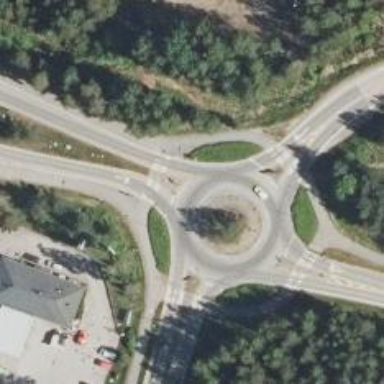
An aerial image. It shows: Secondary road with asphalt surface leading to roundabout.